Question: I've written small VSIX plugin which is able to attach debugger to particular process. This process is written using c# and c++ code, so I need to attach to it using both managed and native engines. From Visual Studio it can be achieved simply by selecting these engines from window opened by :

Below, I've shown the code sample which basically does the same thing, using 'Process2.Attach2' (<URL>:
'''
EnvDTE80.DTE2 dte = GetService(typeof(SDTE)) as EnvDTE80.DTE2;
EnvDTE80.Debugger2 dteDebugger = dte.Debugger as EnvDTE80.Debugger2;
EnvDTE80.Transport transport = dteDebugger.Transports.Item("default");
EnvDTE80.Engine[] engines = new[] { transport.Engines.Item("managed/native") };
process.Attach2(engines);
'''
Unfortunately, the very same code which .
What I've noticed is keyboard problems. Visual Studio doesn't react for pressing key shortcuts. For example, if I press , debugger does nothing. If I want to step over any breakpoint, I need to use mouse instead and access context menu: , etc.
It's annoying, I need the keyboard to control debugger. Has anyone noticed this problem and solved it already?
: If I use engine only ('transport.Engines.Item("managed")'), the keyboard starts to work correctly. But because I need to debug through unmanaged code also, I need additional engine - the one.
I've <URL> also to Microsoft Connect network.
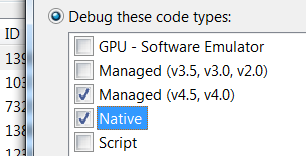
Answer: I've found temporary workaround. To fix that issue I opened and checked option:

What's more, this change paradoxically fixes another, seemingly unrelated issue, namely evaluation of expressions in or windows for some particular cases (which I also noticed few days ago).
I've detected this issue using Microsoft Visual Studio Premium 2013, Version 12.0.30110.00 Update 1
After installation of Version 12.0.30219.00 Update 2 CTP, this problem is no longer reproducible for me.